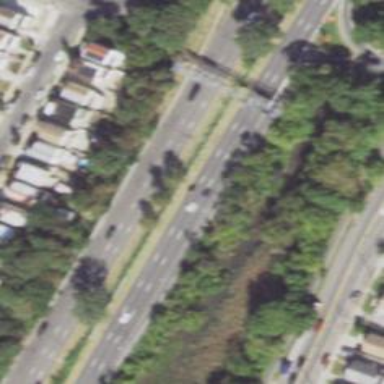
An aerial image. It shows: Motorway junction.